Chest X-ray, PA view. Patient: 58 years old, sex M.
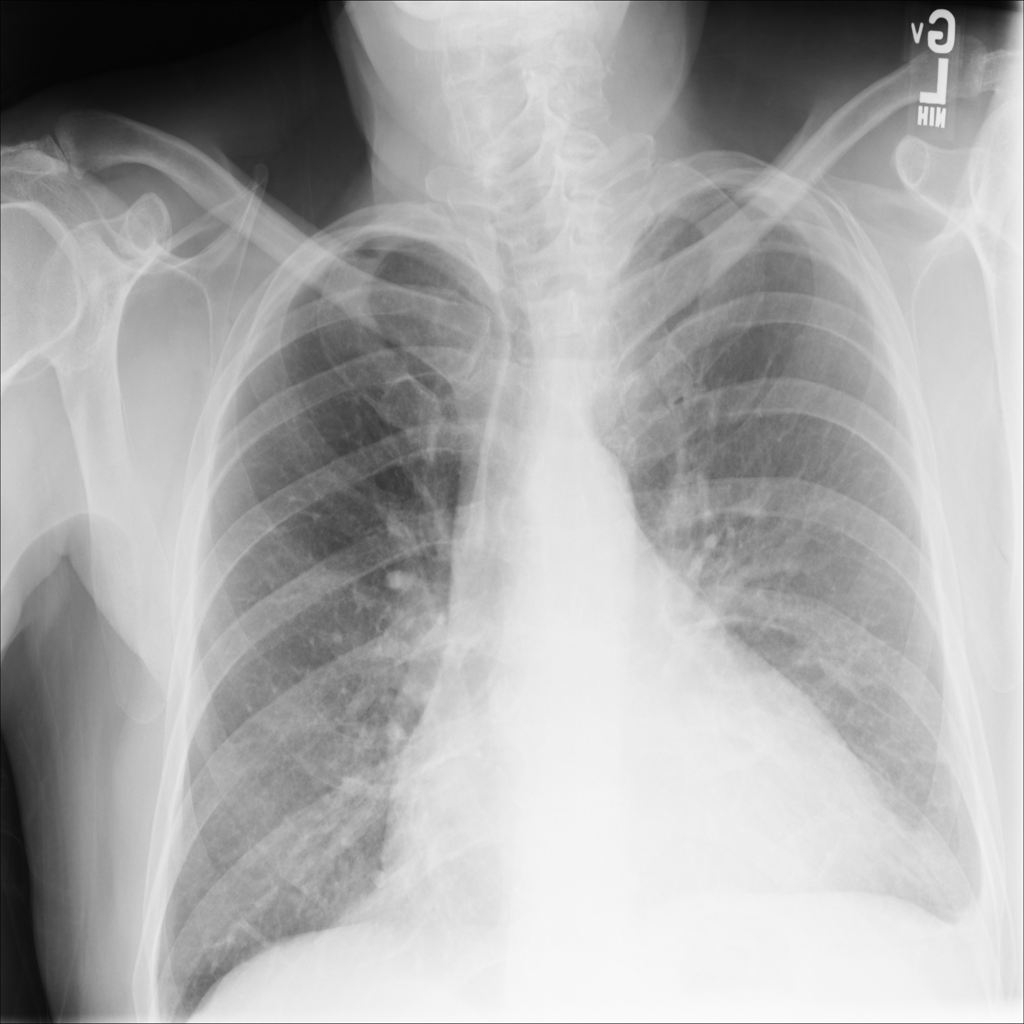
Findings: No Finding